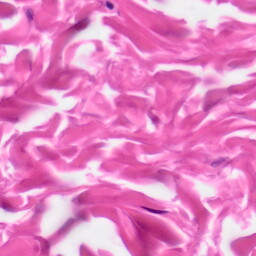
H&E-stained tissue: Skin